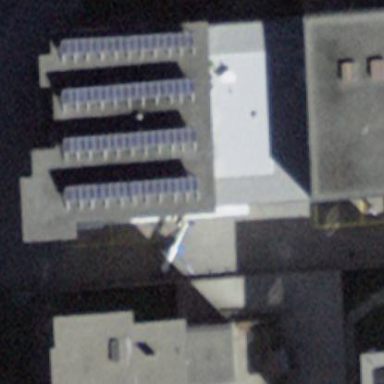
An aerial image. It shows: Substation powered by solar energy through photovoltaic method.